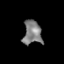
Tissue: prostate
Cell type: T cells
Senescence score: 0.3358
Nuclear area (px): 425
Mean DAPI intensity: 128.231